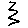
Label: zigzag